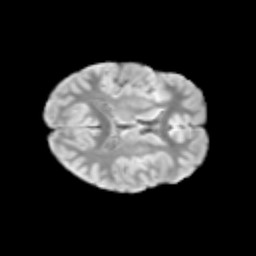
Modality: T2w
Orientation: axial
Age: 11
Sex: male
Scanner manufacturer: siemens
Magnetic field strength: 3 T
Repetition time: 3.8 s
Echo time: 0.07 s